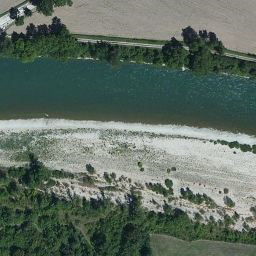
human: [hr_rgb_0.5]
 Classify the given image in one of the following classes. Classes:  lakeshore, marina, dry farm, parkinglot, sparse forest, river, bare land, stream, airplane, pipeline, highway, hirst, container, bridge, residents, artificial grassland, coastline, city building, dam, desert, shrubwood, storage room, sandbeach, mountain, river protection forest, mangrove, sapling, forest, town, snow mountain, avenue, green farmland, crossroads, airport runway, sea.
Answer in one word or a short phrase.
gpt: river